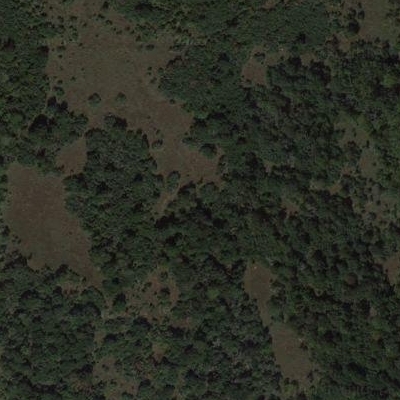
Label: Forest